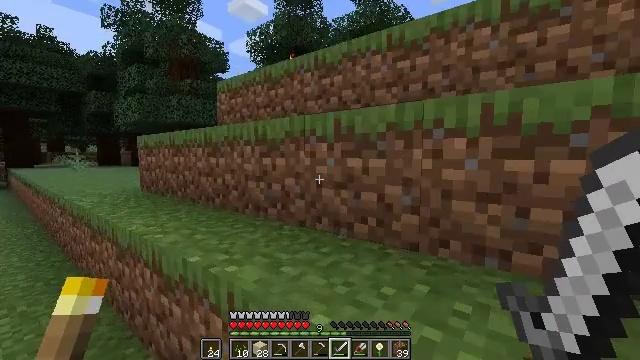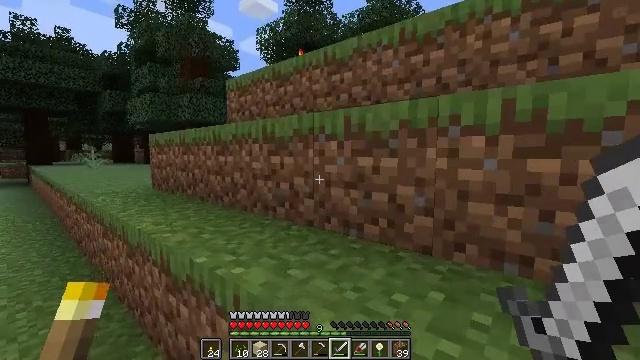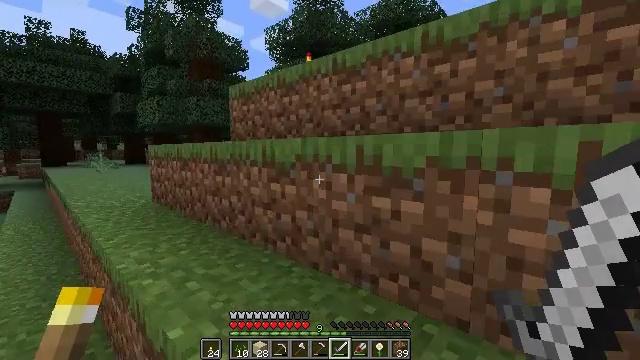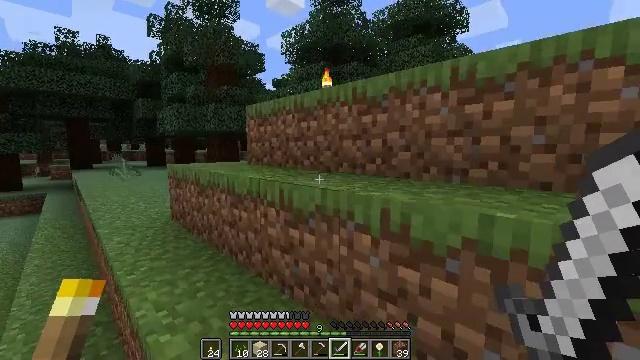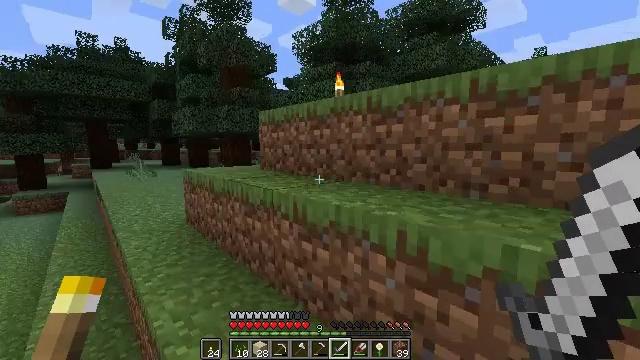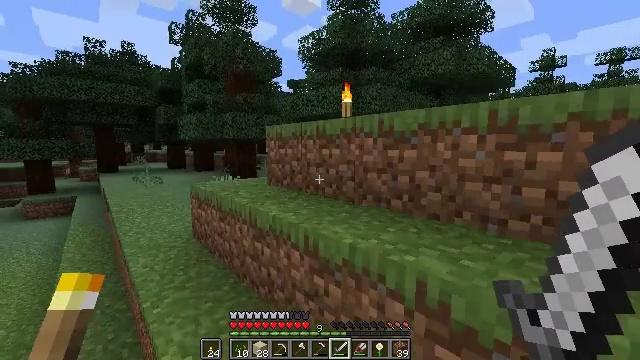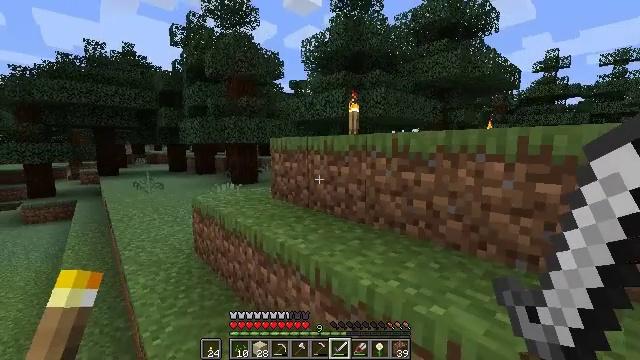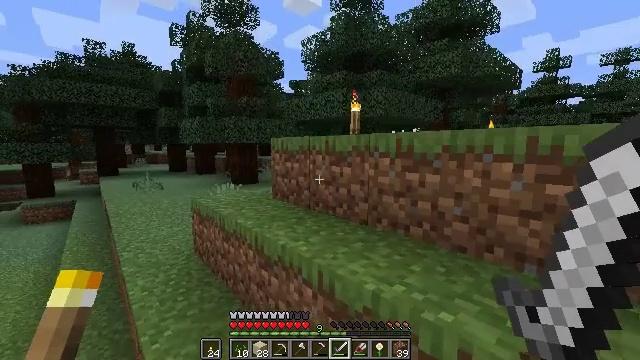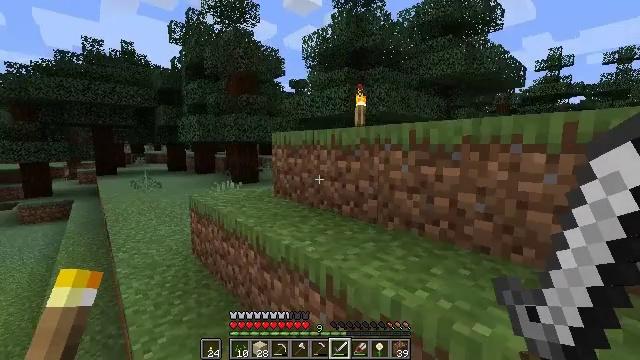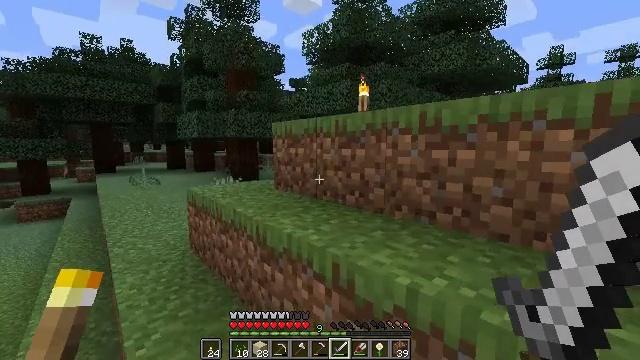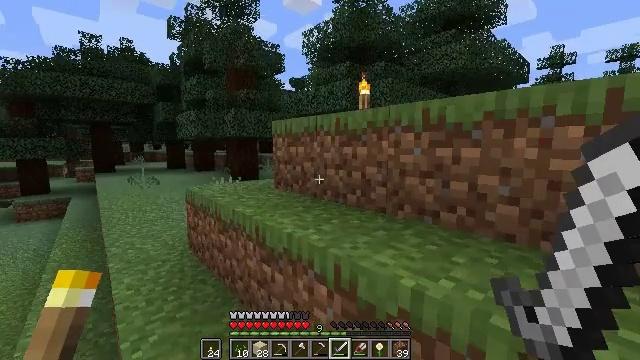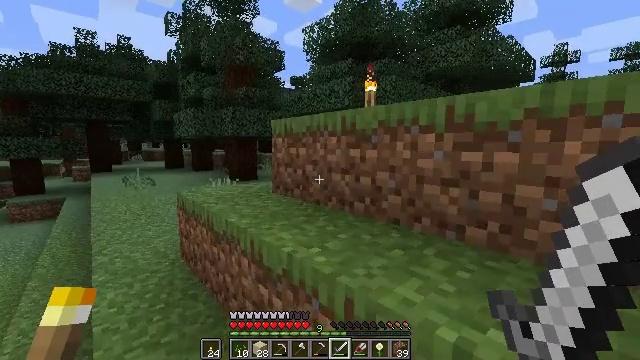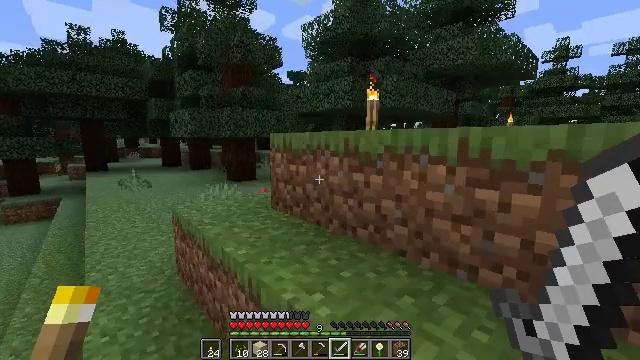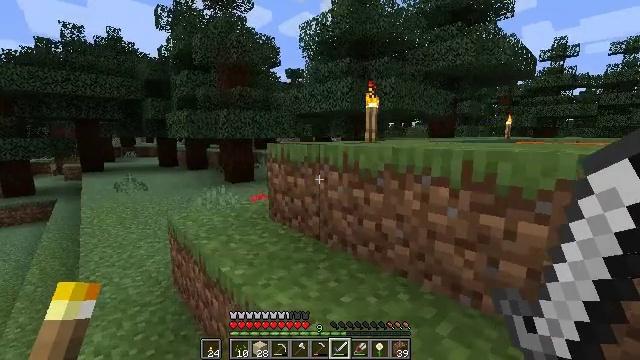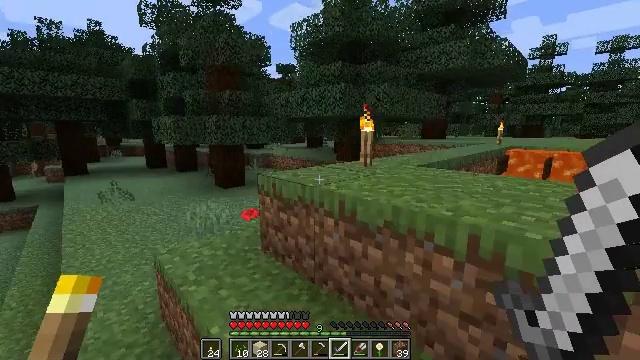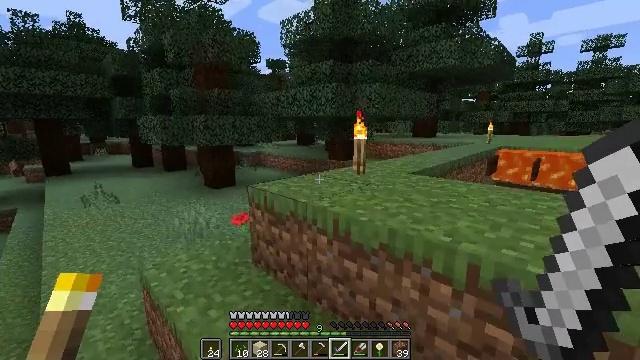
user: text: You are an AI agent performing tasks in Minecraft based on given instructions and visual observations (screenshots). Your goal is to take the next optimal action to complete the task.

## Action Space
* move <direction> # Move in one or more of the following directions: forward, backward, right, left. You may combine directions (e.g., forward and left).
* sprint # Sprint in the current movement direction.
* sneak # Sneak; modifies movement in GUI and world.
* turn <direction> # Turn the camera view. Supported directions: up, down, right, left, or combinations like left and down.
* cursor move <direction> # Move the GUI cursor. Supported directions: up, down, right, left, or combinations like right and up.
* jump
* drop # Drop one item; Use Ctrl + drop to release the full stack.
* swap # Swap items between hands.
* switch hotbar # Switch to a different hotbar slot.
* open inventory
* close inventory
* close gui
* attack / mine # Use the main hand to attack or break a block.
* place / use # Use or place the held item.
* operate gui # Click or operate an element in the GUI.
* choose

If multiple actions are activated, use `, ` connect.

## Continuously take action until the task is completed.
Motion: motion action
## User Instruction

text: Collect sand to make glass.
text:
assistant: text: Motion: move forward, sprint, turn left, jump
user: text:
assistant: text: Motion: move forward, sprint, turn left, jump
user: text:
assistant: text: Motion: move forward, sprint, turn left, jump
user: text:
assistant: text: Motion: move forward, sprint, turn left, jump
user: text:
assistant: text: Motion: move forward, jump
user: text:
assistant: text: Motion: move forward, jump
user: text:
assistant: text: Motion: move forward, jump
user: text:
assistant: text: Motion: move forward, jump
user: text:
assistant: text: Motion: move forward, jump
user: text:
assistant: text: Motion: move forward, jump
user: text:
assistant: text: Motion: move forward, jump
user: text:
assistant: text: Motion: move forward, sprint, turn down, jump
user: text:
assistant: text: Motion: move forward, sprint, jump
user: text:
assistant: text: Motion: move forward, sprint, turn right and down, jump
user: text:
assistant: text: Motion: move forward, sprint, turn right and down, jump
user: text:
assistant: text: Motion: move forward, turn right, jump
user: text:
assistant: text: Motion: move forward, turn right, jump
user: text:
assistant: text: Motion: move forward, turn right and down, jump
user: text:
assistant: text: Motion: move forward, turn right and down, jump
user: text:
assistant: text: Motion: move forward, turn right and down, jump
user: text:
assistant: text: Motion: move forward, turn right and down, jump
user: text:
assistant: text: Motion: move forward, sprint, turn right and down, jump
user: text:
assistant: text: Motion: move forward, sprint, turn right, jump
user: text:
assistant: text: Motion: move forward, sprint, turn right, jump
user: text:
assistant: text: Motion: move forward, sprint, turn right, jump
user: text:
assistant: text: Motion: move forward, turn right, jump
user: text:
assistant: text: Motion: move forward, turn right, jump
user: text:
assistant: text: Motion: move forward, turn right and up
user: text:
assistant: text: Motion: turn right and up
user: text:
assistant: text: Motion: no_op